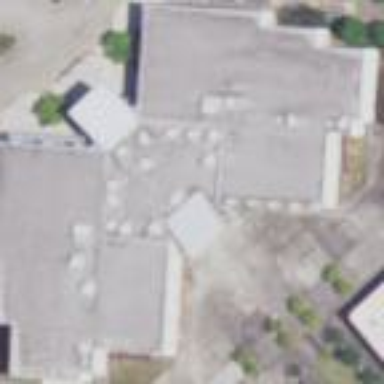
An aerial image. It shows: Cinema building.